Question: I wrote a program to get the cache & cache line size for my computer, but I got the result that I can't explain, could anyone help me to explain it for me?
Here is my program, the 'access_array()' traverses through array with different step size, and I measure the execution time for these step size.
'''
// Program to calculate L1 cache line size, compile in g++ -O1
#include <iostream>
#include <string>
#include <sys/time.h>
#include <cstdlib>
using namespace std;
#define ARRAY_SIZE (256 * 1024) // arbitary array size, must in 2^N to let module work
void access_array(char* arr, int steps)
{
const int loop_cnt = 1024 * 1024 * 32; // arbitary loop count
int idx = 0;
for (int i = 0; i < loop_cnt; i++)
{
arr[idx] += 10;
idx = (idx + steps) & (ARRAY_SIZE - 1); // if use %, the latency will be too high to see the gap
}
}
int main(int argc, char** argv){
double cpu_us_used;
struct timeval start, end;
for(int step = 1 ; step <= ARRAY_SIZE ; step *= 2){
char* arr = new char[ARRAY_SIZE];
for(int i = 0 ; i < ARRAY_SIZE ; i++){
arr[i] = 0;
}
gettimeofday(&start, NULL); // get start clock
access_array(arr, step);
gettimeofday(&end, NULL); // get end clock
cpu_us_used = <PHONE> * (end.tv_sec - start.tv_sec) + (end.tv_usec - start.tv_usec);
cout << step << " , " << cpu_us_used << endl;
delete[] arr;
}
return 0;
}
'''
Result

My question is:
From to , I can't explain why the execution time is almost the same, any why there is a linear growth from to ?
Here are my assumptions.
- For step = , every iterations cause 1 . And after iterations, the L1 Cache is full, so we have every iterations.- For step = , every iteration cause 1 . And after iterations, the L1 Cache is full, so we have every iterations.
As a result, there is a gap between step = 32 and 64.
By observing the first gap, I can conclude that the L1 cache line size is bytes.
- For step = , every iteration cause 1 . And after iterations, the of L1 Cache is full, so we have every iterations. - For step = , every iteration cause 1 . And after iterations, the of L1 Cache is full, so we have every iterations.
For to cases, they all happened , and the difference is that with the more steps, we start the earlier.
The only idea that I can come up with is that there are other mechanism (maybe page, TLB, etc.) to impact the execution time.
Here is the cache size & CPU info of my workstation. By the way, I have run this program on my PC either, and I got the similar results.
Platform : Intel Xeon(R) CPU E5-2667 0 @ 2.90GHz
'''
LEVEL1_ICACHE_SIZE 32768
LEVEL1_ICACHE_ASSOC 8
LEVEL1_ICACHE_LINESIZE 64
LEVEL1_DCACHE_SIZE 32768
LEVEL1_DCACHE_ASSOC 8
LEVEL1_DCACHE_LINESIZE 64
LEVEL2_CACHE_SIZE 262144
LEVEL2_CACHE_ASSOC 8
LEVEL2_CACHE_LINESIZE 64
LEVEL3_CACHE_SIZE <PHONE>
LEVEL3_CACHE_ASSOC 20
LEVEL3_CACHE_LINESIZE 64
LEVEL4_CACHE_SIZE 0
LEVEL4_CACHE_ASSOC 0
LEVEL4_CACHE_LINESIZE 0
'''
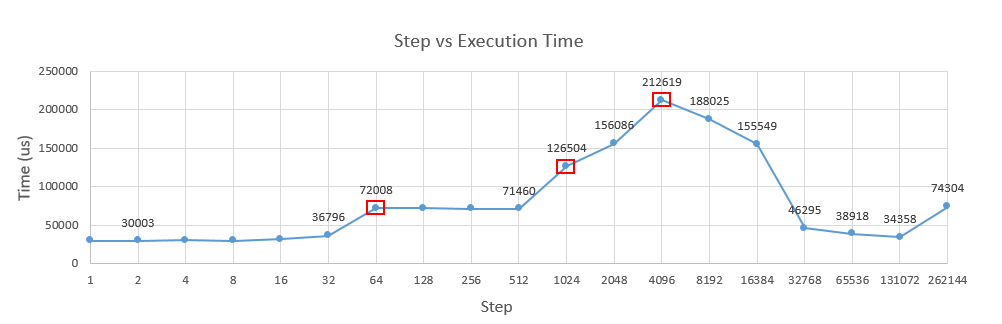
Answer: Finally I found the answer.
I tried to set the array size to 16KiB and smaller, but it slow on step = too.
On the other hand, I tried to change the offset of steps from mutiplying 2 in each iteration to add 1 in each iteration, it still slow down when step = .
Code
'''
#define ARRAY_SIZE (4200)
void access_array(char* arr, int steps)
{
const int loop_cnt = 1024 * 1024 * 32; // arbitary loop count
int idx = 0;
for (int i = 0; i < loop_cnt; i++)
{
arr[idx] += 10;
idx = idx + steps;
if(idx >= ARRAY_SIZE)
idx = 0;
}
}
for(int step = 4090 ; step <= 4100 ; step ++){
char* arr = new char[ARRAY_SIZE];
for(int i = 0 ; i < ARRAY_SIZE ; i++){
arr[i] = 0;
}
gettimeofday(&start, NULL); // get start clock
access_array(arr, step);
gettimeofday(&end, NULL); // get end clock
cpu_us_used = <PHONE> * (end.tv_sec - start.tv_sec) + (end.tv_usec - start.tv_usec);
cout << step << " , " << cpu_us_used << endl;
delete[] arr;
}
'''
Result
'''
4090 , 48385
4091 , 48497
4092 , 48136
4093 , 48520
4094 , 48090
4095 , 48278
4096 , **51818**
4097 , 48196
4098 , 48600
4099 , 48185
4100 , 63149
'''
As a result, I suspected it's not related to any of cache / TLB / prefetch mechanism.
With more and more googling the relation ship between performance and magic number "4K", I have found the <URL> on Intel Platform, which slows down the performance of load.
> This occurs when a load is issued after a store and their memory addresses are offset by (4K). When this is processed in the pipeline, the issue of the load will match the previous store (the full address is not used at this point), so pipeline will try to forward the results of the store and avoid doing the load (this is store forwarding). Later on when the address of the load is fully resolved, it will not match the store, and so the load will have to be re-issued from a later point in the pipe. This has a 5-cycle penalty in the normal case, but could be worse in certain situations, like with un-aligned loads that span 2 cache lines.